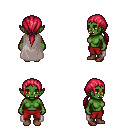
a pixel art fantasy rpg character, female body template, orc, green skin, gray cape, red pants, ruby red ponytail hairstyle, brown shoes, four views (front, back, left, right), 2x2 character sprite sheet, small pixel art, hard edges, no anti-aliasing